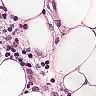
Metastatic tissue present: yes